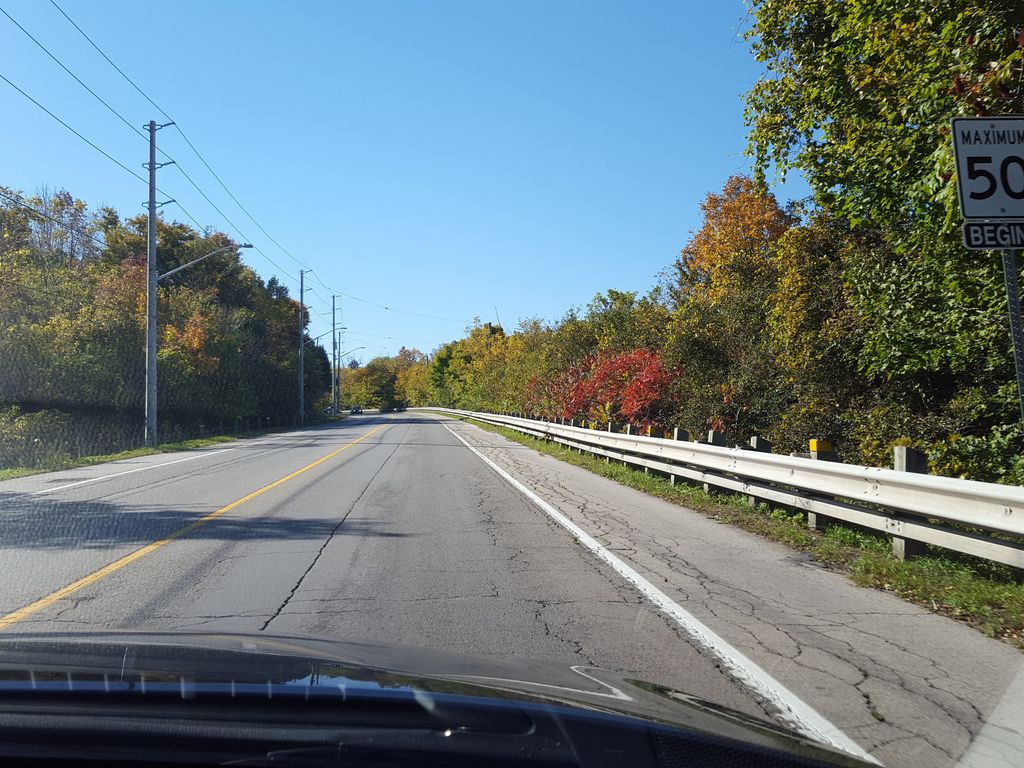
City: hamilton